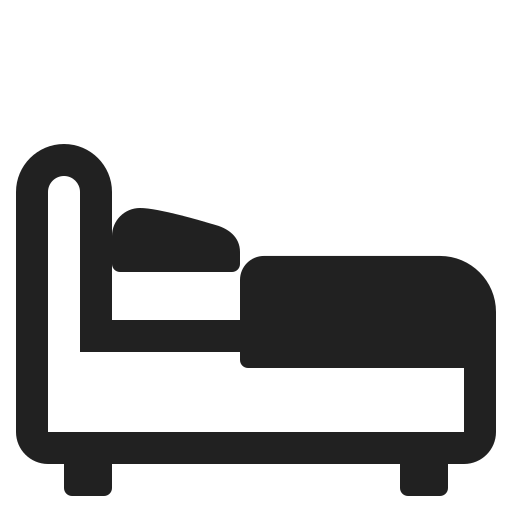
bed high contrast